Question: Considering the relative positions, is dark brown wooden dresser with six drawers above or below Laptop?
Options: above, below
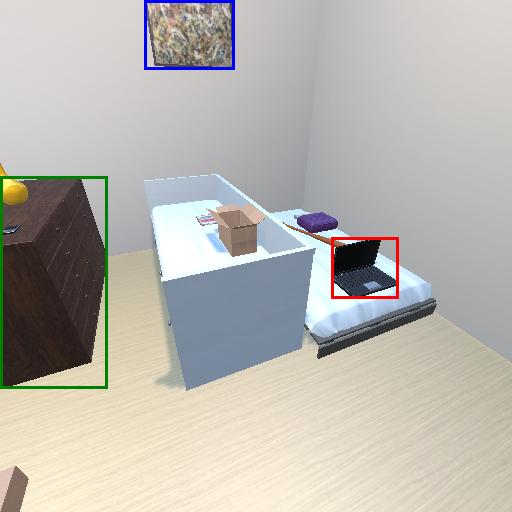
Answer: above